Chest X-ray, PA view. Patient: 35 years old, sex F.
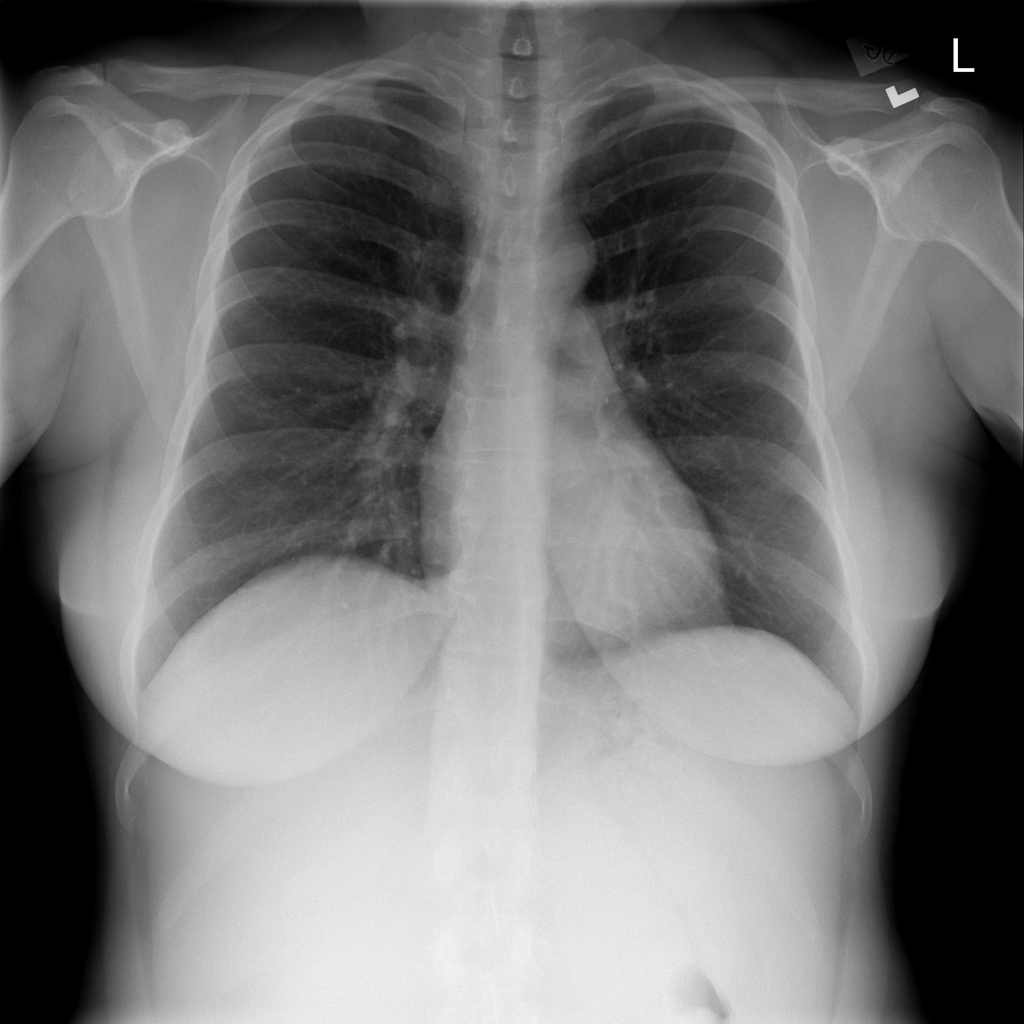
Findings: No Finding